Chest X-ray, PA view. Patient: 32 years old, sex F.
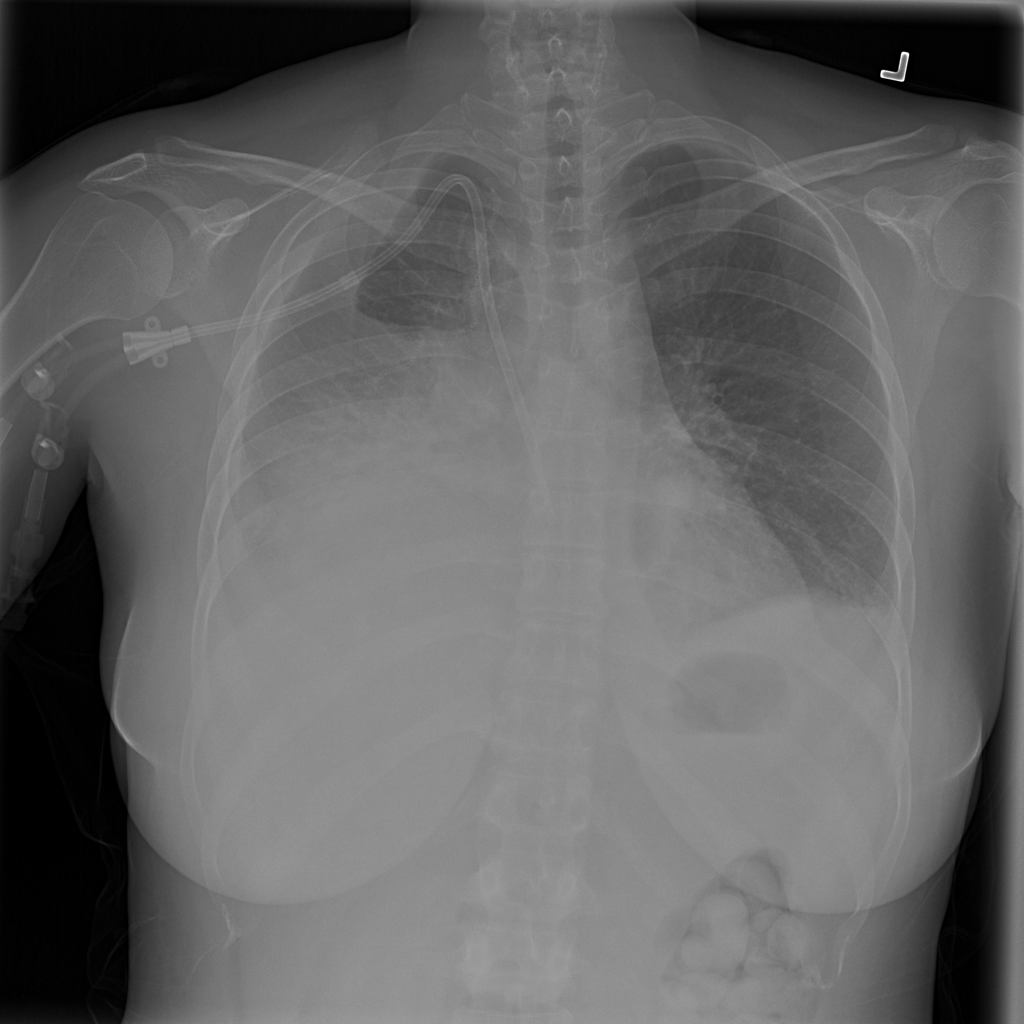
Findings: Consolidation, Mass